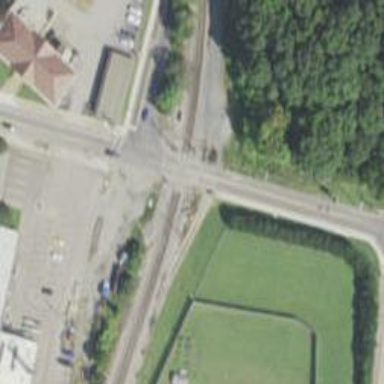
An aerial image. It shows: Railway level crossing.